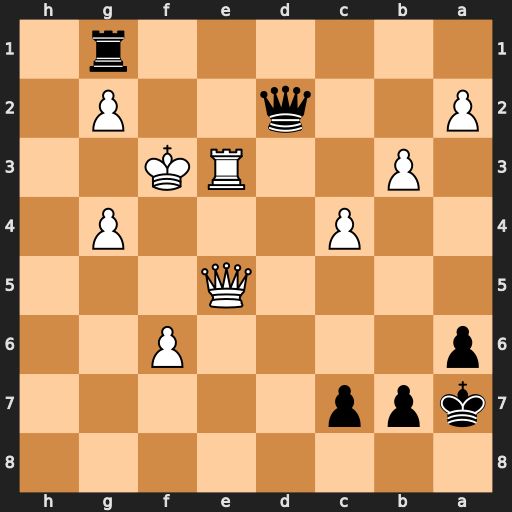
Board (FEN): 8/kpp5/p4P2/4Q3/2P3P1/1P2RK2/P2q2P1/6r1
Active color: b
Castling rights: -
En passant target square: -
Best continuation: Qxg2+ Kf4 Qxg4#